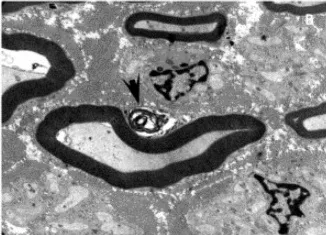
Electron microscopy of the sural nerve of patient I. Electron microscopy showed neurodegenerative processes and inclusions in the Schwann cells of myelinated axons of the sural nerve (A-D). Membranous vacuolized and optically empty bodies, as well as isolated irregularly contoured electron-dense and sharply delimitable "tufa"-like inclusions (B,C). These inclusions lead to the suspicion of a lysosomal storage disease.
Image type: pathology (van_gieson)